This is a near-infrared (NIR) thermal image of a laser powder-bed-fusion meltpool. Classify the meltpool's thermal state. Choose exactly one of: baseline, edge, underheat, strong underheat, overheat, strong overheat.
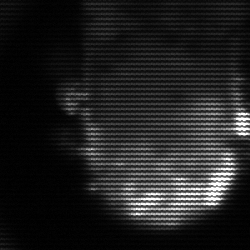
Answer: baseline